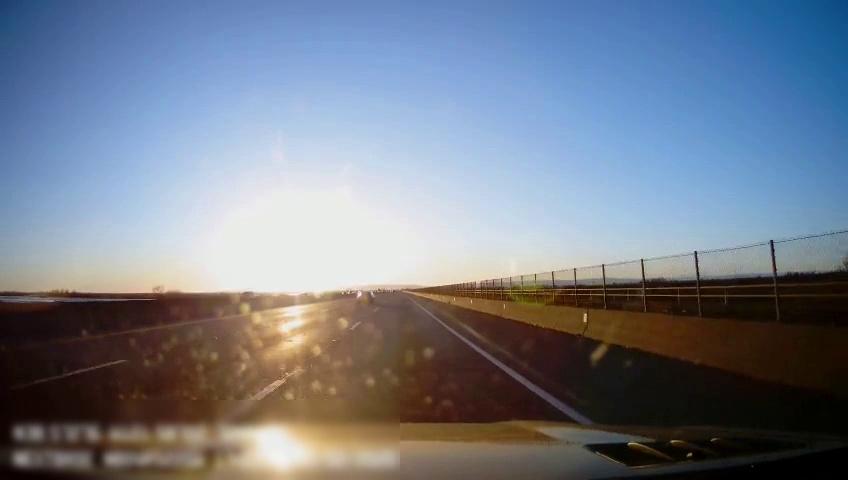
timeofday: Day
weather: Sunny
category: Drivable Space
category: Vehicles | Car
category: Vehicles | SUV
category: Lanes | Alternate Lane
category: Lanes | Current Lane
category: Lanes | Current Lane
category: Lanes | Alternate Lane